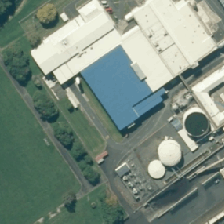
Land cover: urban_build_up